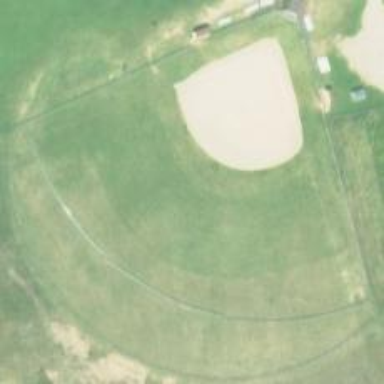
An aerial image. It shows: Grass pitch for baseball and softball activities.